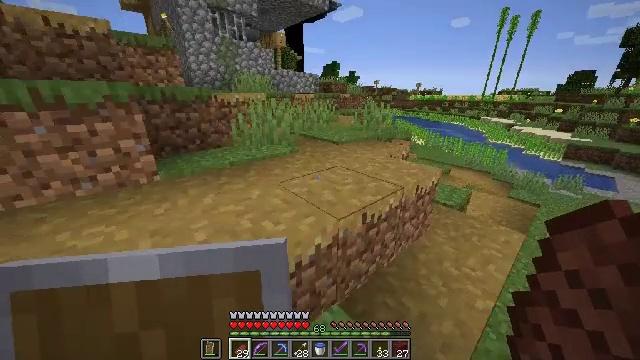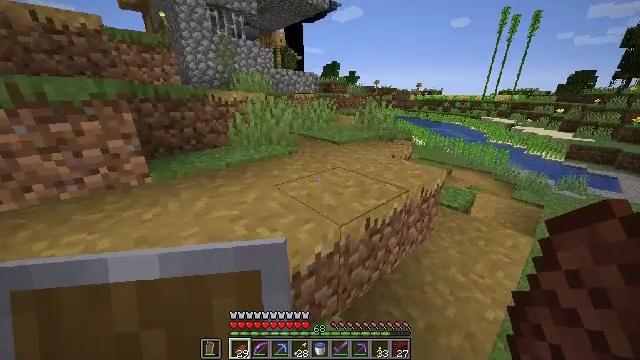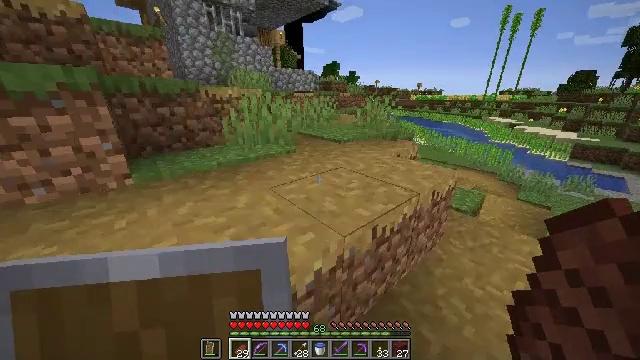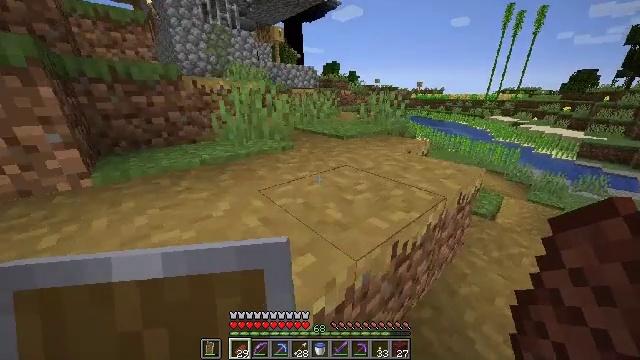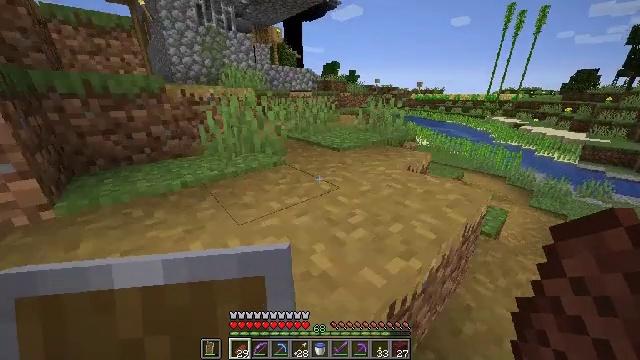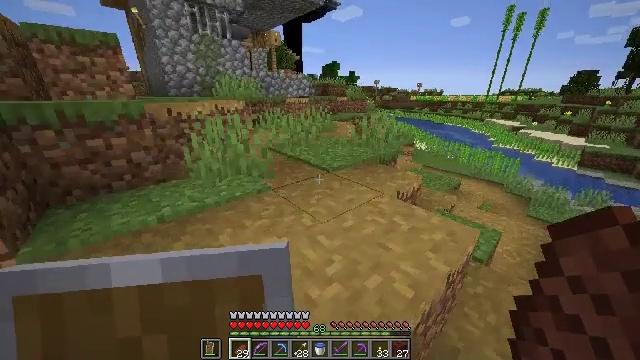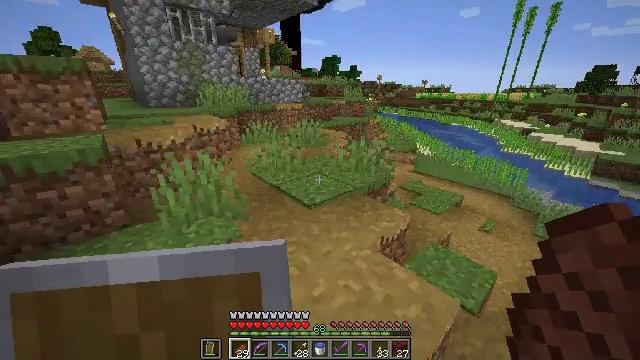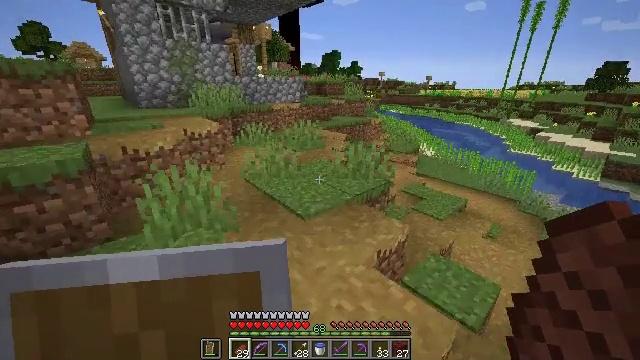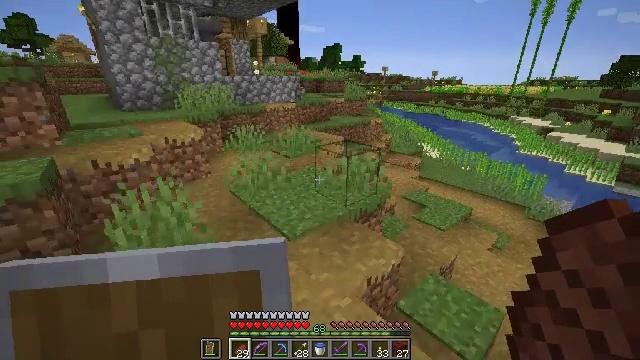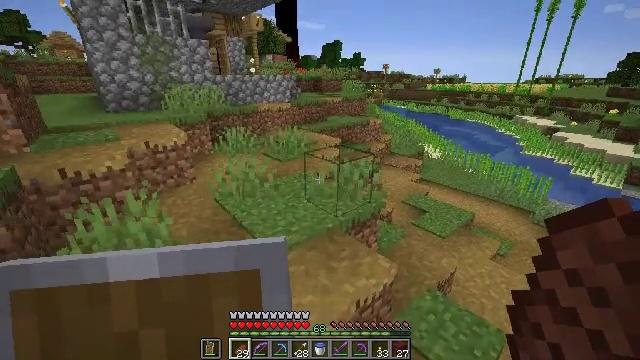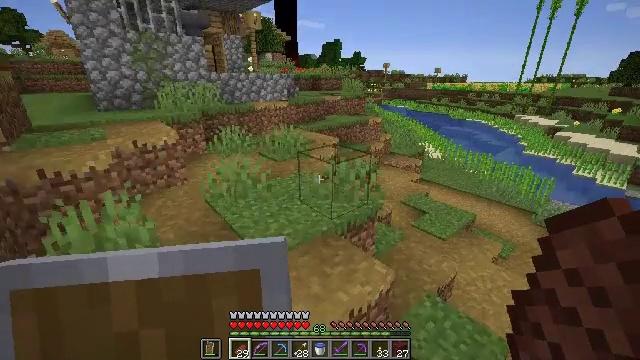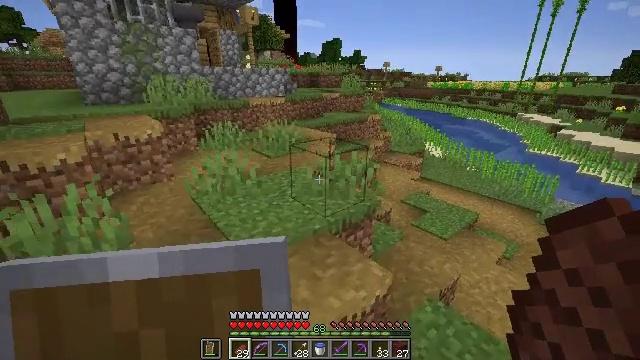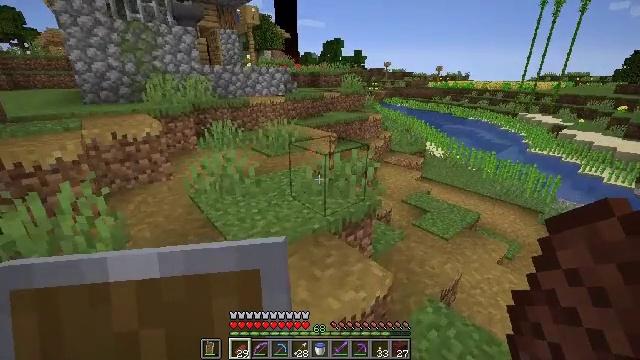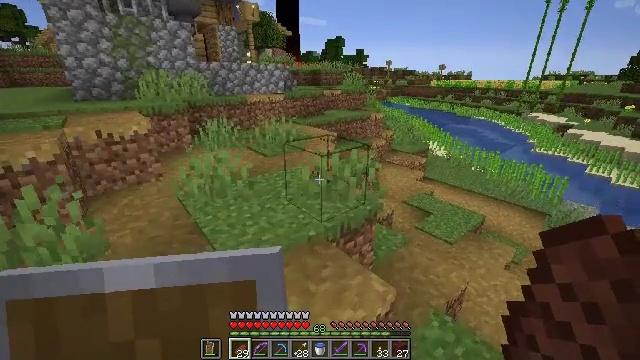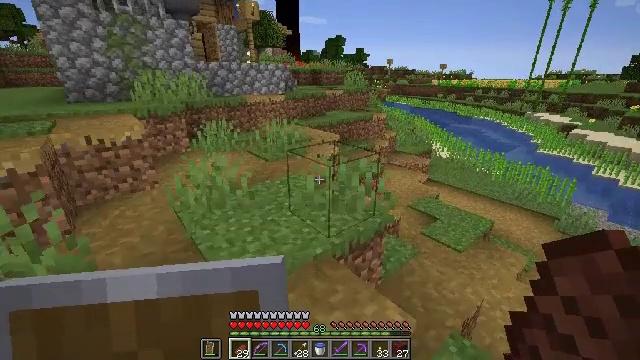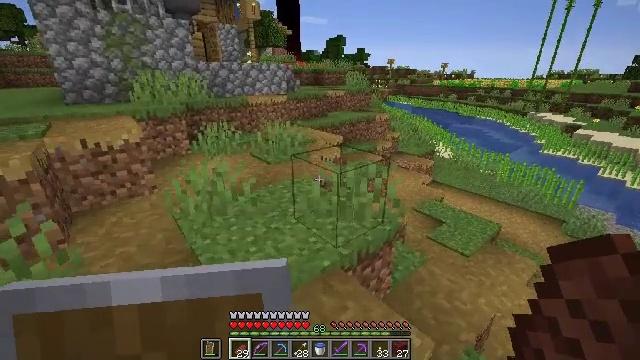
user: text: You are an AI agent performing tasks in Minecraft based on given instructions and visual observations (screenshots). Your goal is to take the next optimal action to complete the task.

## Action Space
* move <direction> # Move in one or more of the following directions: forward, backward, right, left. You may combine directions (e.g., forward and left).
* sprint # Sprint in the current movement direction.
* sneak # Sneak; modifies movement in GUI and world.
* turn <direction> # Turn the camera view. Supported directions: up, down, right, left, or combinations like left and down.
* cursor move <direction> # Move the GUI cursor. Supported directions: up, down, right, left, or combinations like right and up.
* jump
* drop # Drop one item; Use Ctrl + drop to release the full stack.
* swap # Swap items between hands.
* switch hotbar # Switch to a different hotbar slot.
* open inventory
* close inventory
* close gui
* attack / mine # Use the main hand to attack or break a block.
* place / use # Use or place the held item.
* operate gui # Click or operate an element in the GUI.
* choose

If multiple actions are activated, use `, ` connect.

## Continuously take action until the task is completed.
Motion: motion action
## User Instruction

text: Gather a pumpkin block.
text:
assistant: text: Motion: move forward, jump
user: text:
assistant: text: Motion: move forward
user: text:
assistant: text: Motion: move forward
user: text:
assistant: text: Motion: move forward, jump
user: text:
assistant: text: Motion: move forward, jump
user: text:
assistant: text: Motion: move forward, jump
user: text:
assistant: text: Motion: move forward
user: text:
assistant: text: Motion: move forward
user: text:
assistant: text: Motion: move forward
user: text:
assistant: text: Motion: move forward and move left
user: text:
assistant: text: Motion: move forward and move left
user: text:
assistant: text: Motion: move forward and move left
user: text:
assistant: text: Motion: move forward and move left
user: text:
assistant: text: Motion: move forward and move left
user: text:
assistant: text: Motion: move forward
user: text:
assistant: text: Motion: no_op
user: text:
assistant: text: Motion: no_op
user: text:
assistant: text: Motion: move forward, turn left
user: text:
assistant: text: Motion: move forward, turn left
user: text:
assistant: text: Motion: move forward
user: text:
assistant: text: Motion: move forward
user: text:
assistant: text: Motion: move forward
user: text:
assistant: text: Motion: move forward
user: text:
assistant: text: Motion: move forward
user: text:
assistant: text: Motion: move forward
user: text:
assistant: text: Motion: move forward
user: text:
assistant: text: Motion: move forward
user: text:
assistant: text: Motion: move forward
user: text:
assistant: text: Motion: move forward
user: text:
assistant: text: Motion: move forward